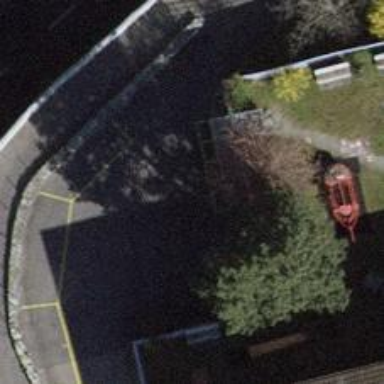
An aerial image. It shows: Parking entrance.